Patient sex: M
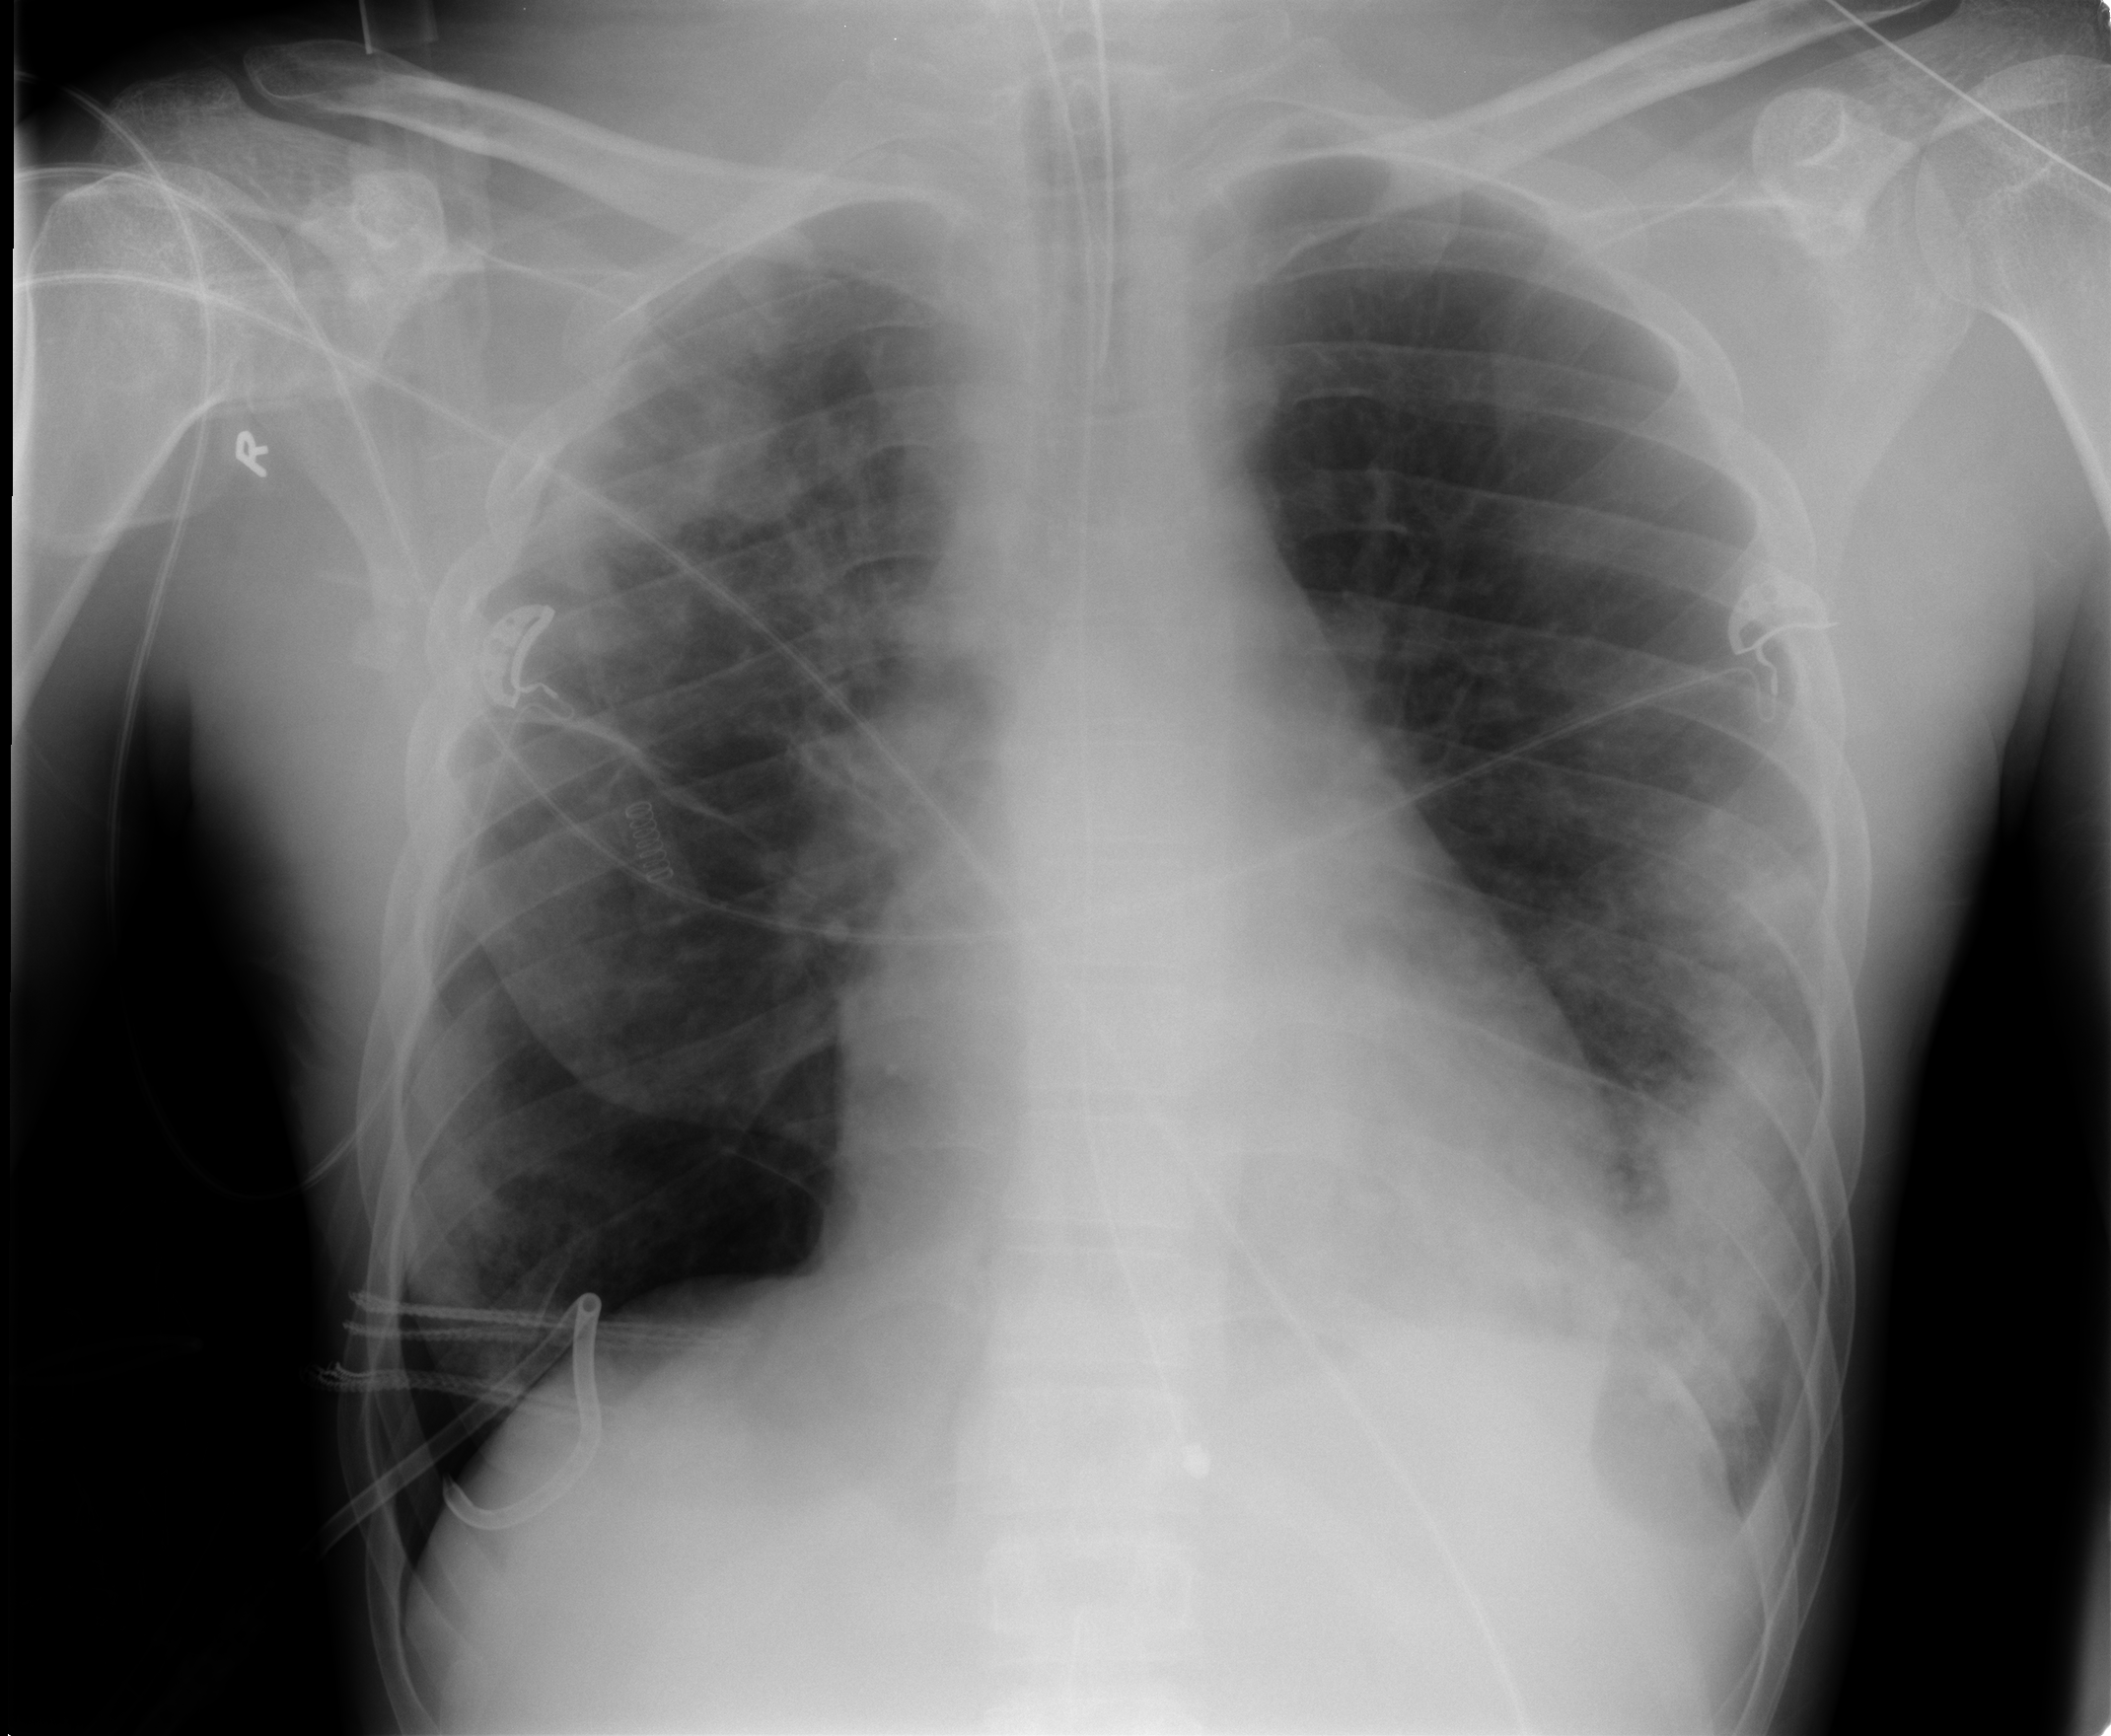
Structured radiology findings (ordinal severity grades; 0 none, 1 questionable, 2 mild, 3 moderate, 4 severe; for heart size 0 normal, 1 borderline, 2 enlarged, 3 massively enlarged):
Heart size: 1
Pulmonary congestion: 2
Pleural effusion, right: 2
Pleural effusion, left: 2
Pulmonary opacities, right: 2
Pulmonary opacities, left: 3
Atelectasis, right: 2
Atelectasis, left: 3